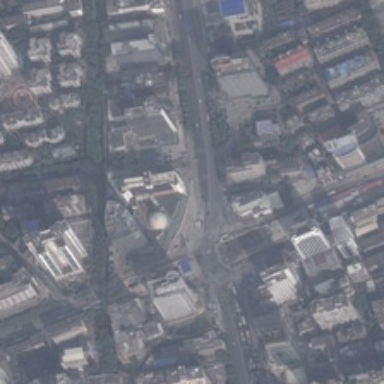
Many buildings and some green trees are in a commercial area .